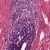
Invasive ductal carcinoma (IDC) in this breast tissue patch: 0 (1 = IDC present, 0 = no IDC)